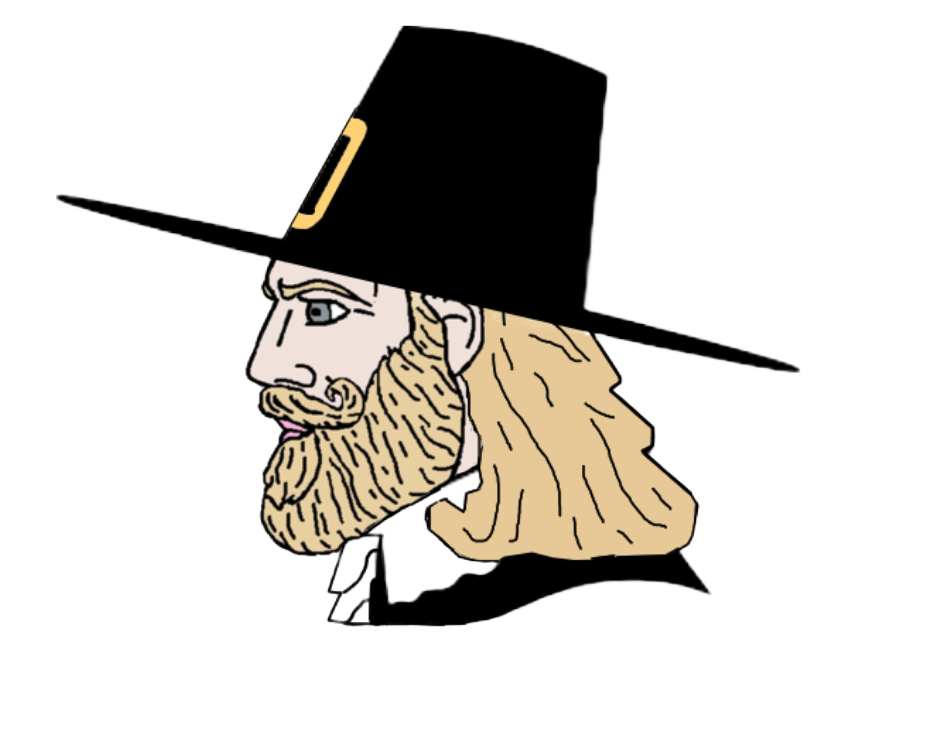
Label: 4_Yes_Chad